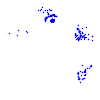
Particle: electron